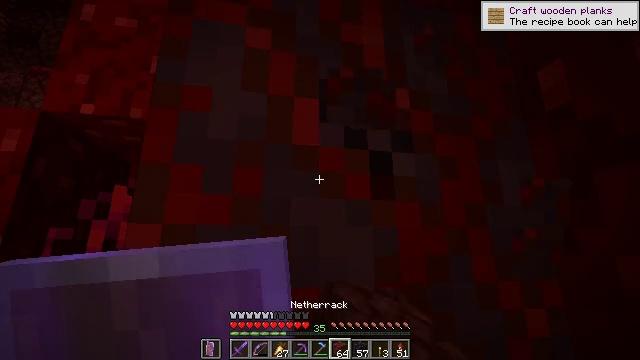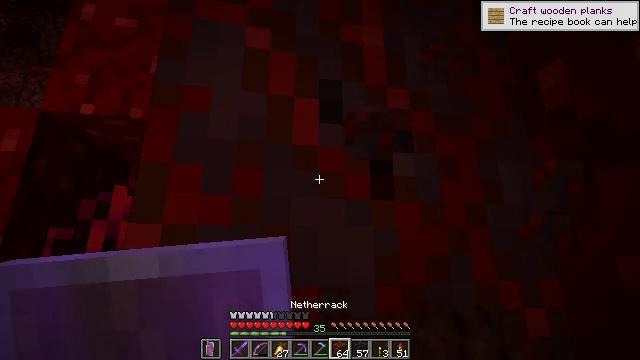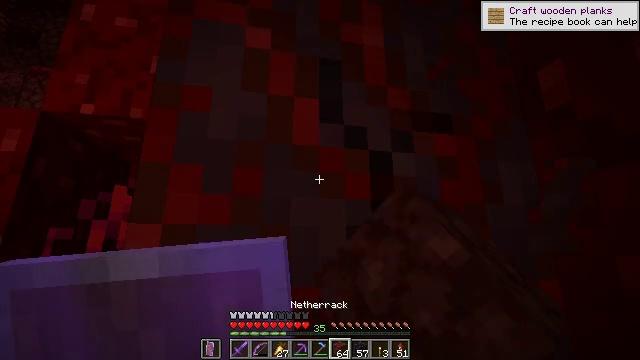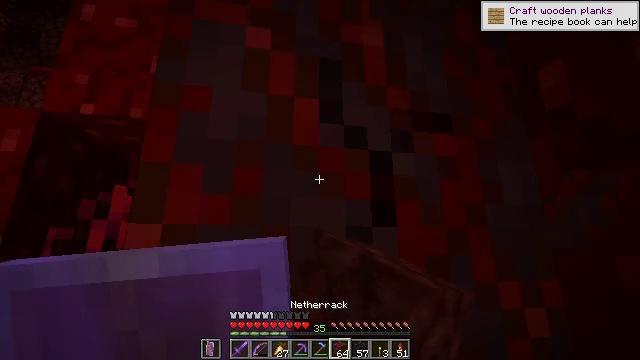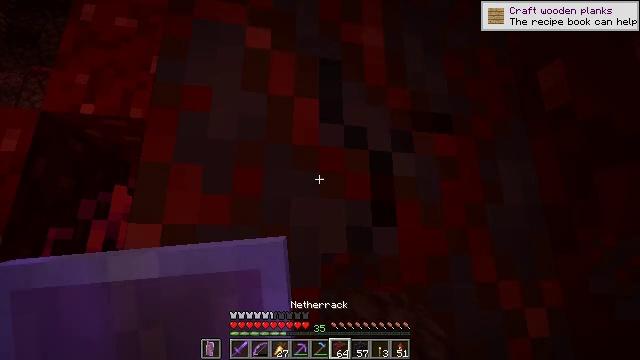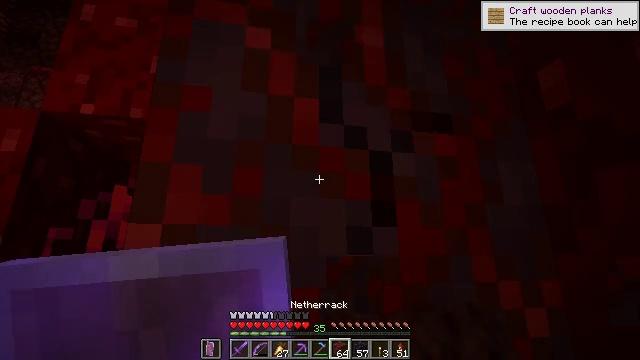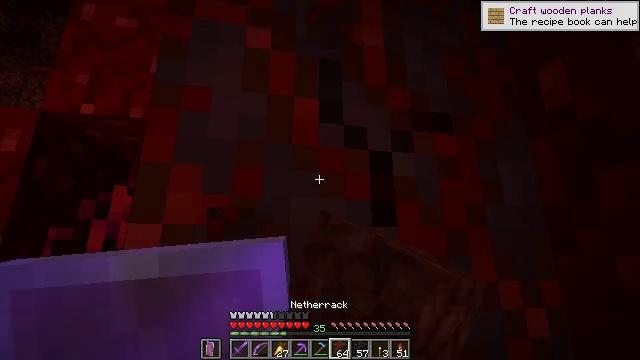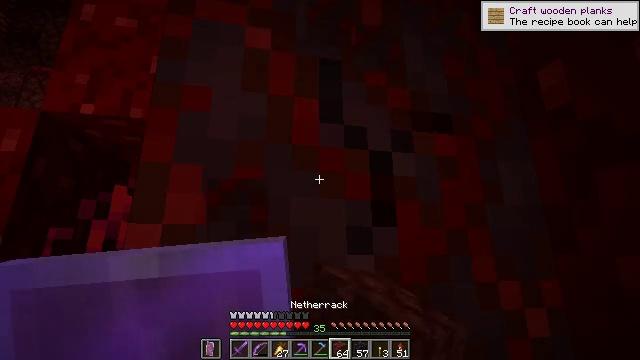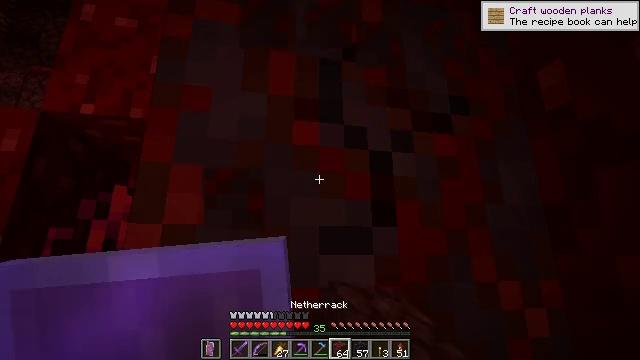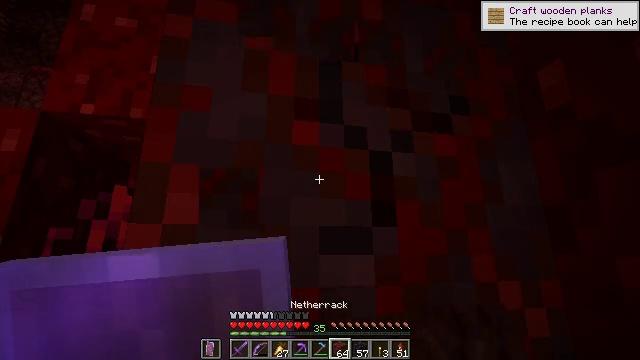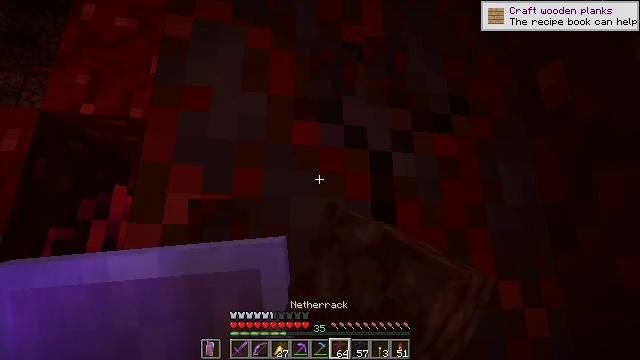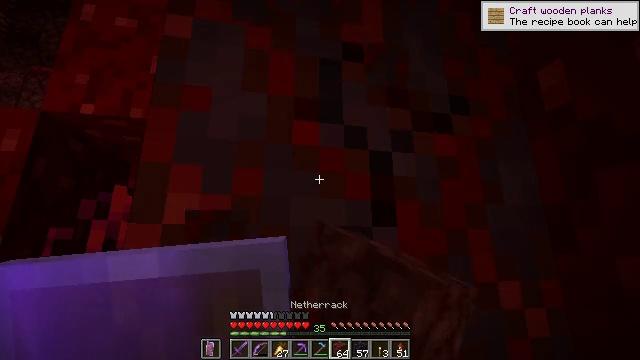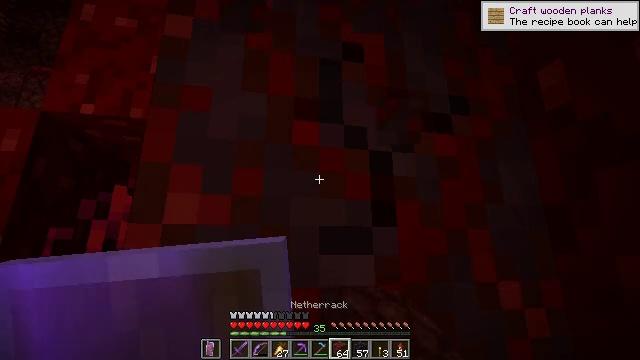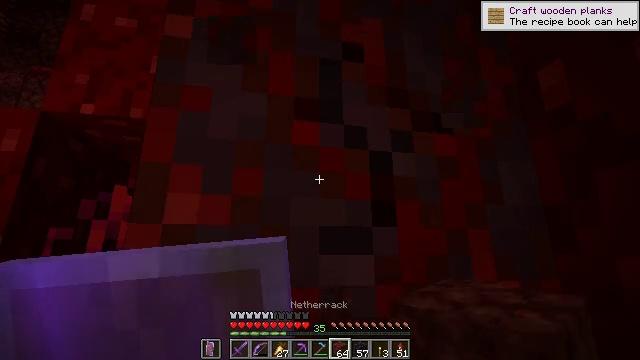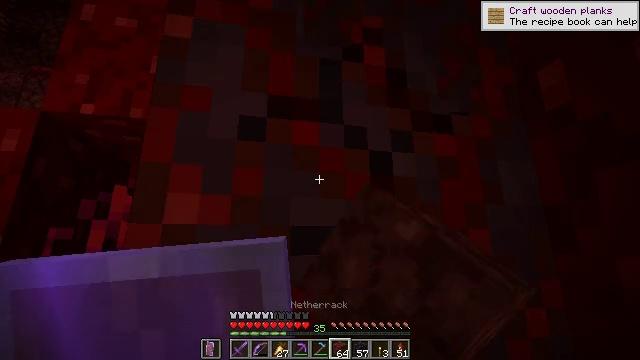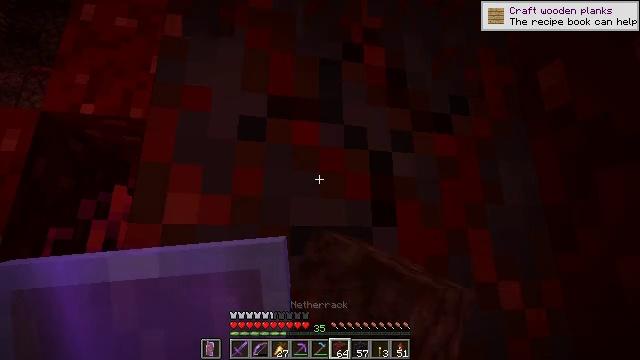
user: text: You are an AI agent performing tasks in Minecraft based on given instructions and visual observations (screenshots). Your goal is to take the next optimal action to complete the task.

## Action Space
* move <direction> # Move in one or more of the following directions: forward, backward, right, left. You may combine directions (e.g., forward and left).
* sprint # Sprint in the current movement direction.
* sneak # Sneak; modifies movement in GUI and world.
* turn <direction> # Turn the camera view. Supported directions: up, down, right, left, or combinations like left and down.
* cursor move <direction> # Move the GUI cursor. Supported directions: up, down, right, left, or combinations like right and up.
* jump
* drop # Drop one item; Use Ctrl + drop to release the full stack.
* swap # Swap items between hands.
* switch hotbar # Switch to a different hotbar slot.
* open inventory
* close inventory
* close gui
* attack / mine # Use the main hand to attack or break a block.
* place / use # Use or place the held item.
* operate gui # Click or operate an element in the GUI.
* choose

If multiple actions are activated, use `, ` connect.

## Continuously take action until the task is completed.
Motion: motion action
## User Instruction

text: Chop crimson stem from the tree.
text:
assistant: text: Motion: sneak, attack / mine
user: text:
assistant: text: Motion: sneak, attack / mine
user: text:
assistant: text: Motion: sneak, attack / mine
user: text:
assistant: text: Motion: sneak, attack / mine
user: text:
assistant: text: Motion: sneak, attack / mine
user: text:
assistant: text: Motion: sneak, attack / mine
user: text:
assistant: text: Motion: sneak, attack / mine
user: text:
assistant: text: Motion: sneak, attack / mine
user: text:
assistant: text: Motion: sneak, attack / mine
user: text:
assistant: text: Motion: sneak, attack / mine
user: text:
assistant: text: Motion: sneak, attack / mine
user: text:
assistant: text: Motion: sneak, attack / mine
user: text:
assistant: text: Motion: sneak, attack / mine
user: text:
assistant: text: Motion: sneak, attack / mine
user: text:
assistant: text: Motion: sneak, attack / mine
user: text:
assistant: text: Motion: sneak, attack / mine
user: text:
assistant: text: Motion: sneak, attack / mine
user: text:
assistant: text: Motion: sneak, attack / mine
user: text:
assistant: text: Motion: sneak, attack / mine
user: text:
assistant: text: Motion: sneak, attack / mine
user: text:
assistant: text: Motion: sneak, attack / mine
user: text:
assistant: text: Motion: sneak, attack / mine
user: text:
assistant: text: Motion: sneak, attack / mine
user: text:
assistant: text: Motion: sneak, attack / mine
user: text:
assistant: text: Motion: sneak, attack / mine
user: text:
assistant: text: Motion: sneak, attack / mine
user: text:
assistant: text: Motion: sneak, turn left, attack / mine
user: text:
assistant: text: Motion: sneak, turn left, attack / mine
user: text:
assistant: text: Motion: sneak, attack / mine
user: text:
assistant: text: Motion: sneak, attack / mine